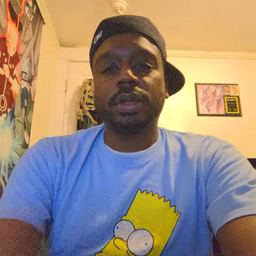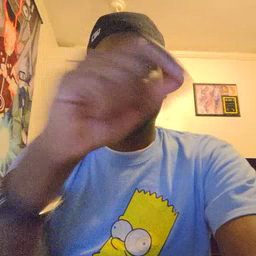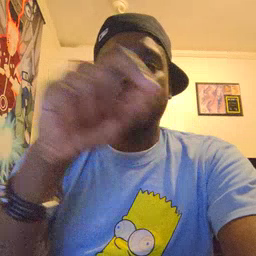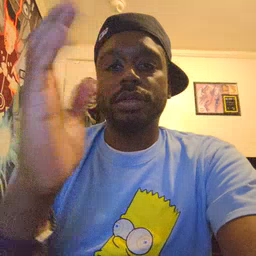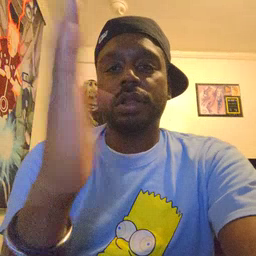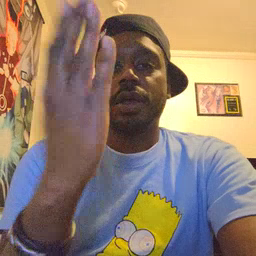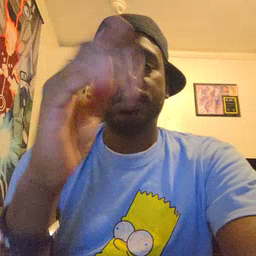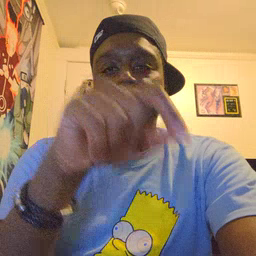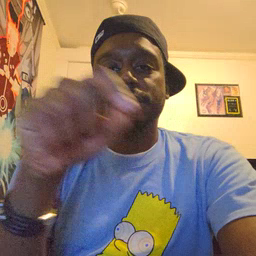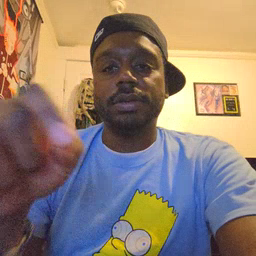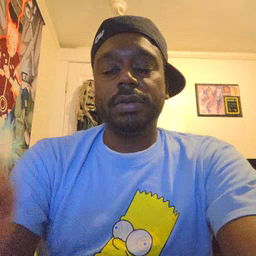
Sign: closet